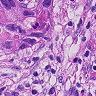
Metastatic tissue present: yes